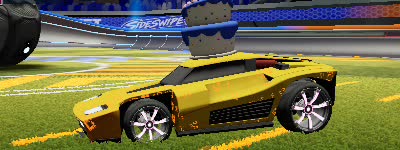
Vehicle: breakout